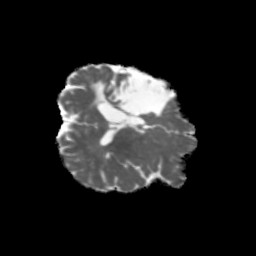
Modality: MD
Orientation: axial
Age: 46
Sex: female
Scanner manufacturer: siemens
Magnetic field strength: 3 T
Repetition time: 5.47 s
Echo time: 0.0854 s